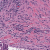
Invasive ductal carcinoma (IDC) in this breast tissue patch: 1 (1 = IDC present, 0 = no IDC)